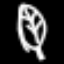
Label: leaf